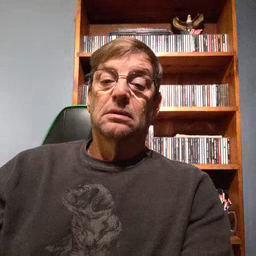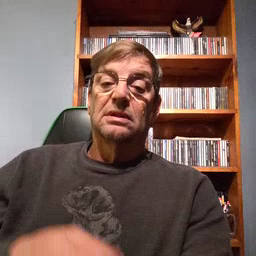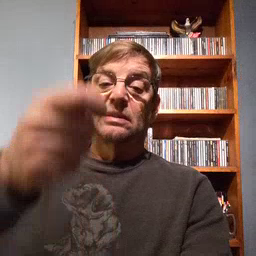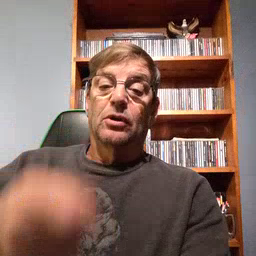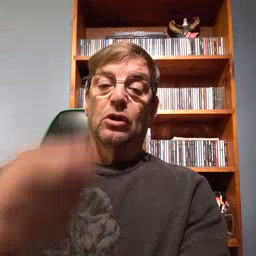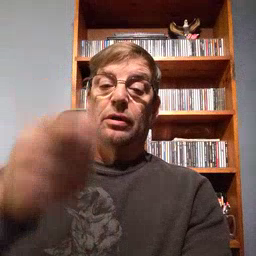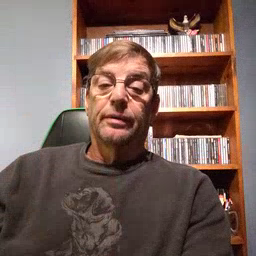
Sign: zipper